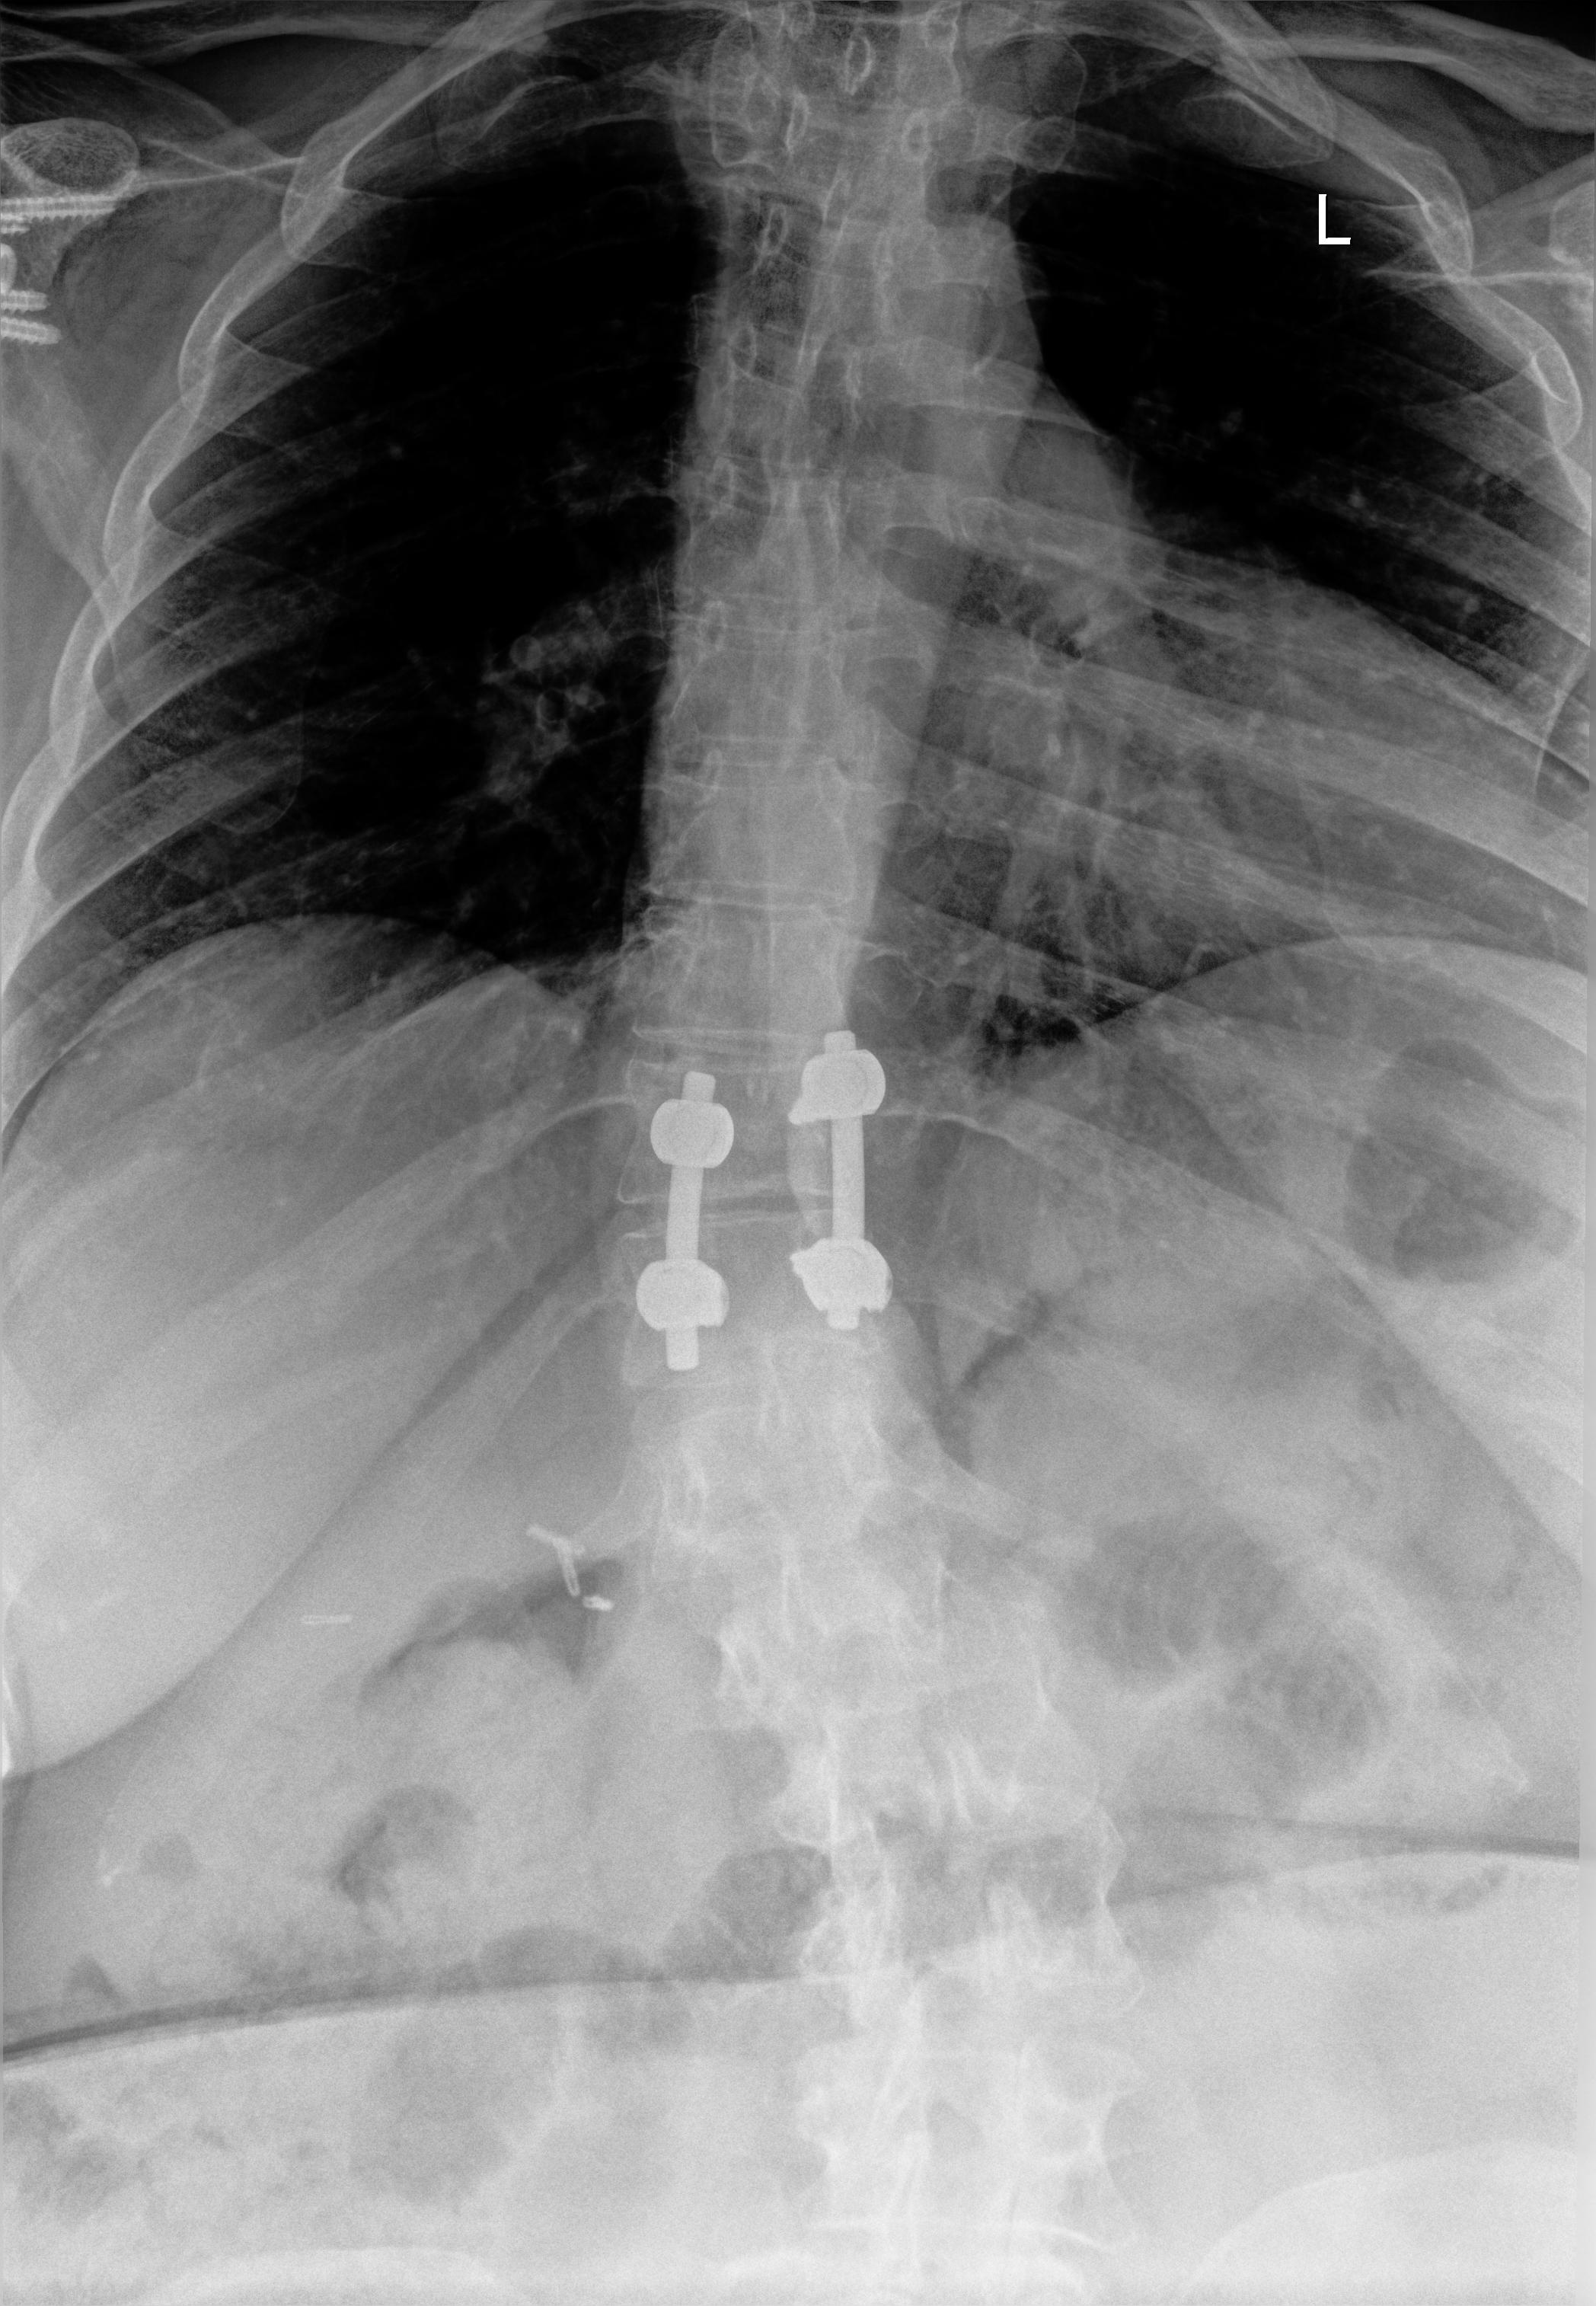
View: AP
Implant manufacturer: orthofix firebird